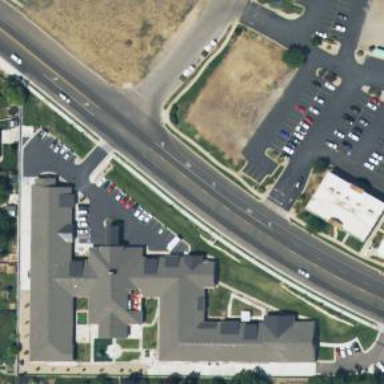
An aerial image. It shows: Building.